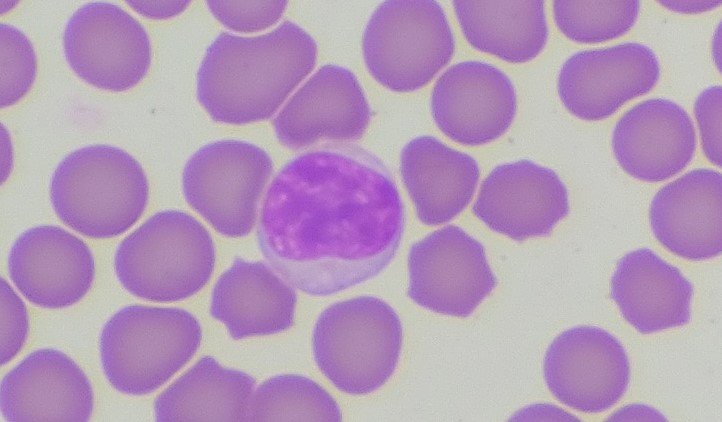
White blood cell type: Lymphocyte